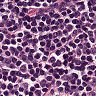
Metastatic tissue present: no